Aerial crown-view tile of a tropical tree (Barro Colorado Island, Panama), acquired 20250512:
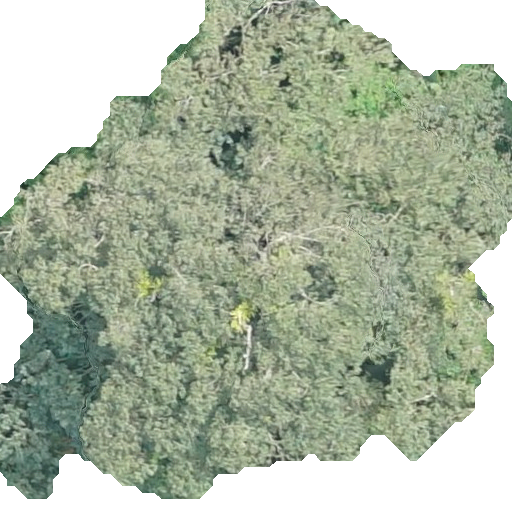
Species: Luehea seemannii
GBIF accepted scientific name: Luehea seemannii
Crown area: 288.983 m²